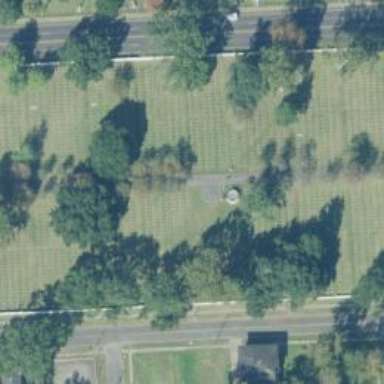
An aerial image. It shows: Cemetery.